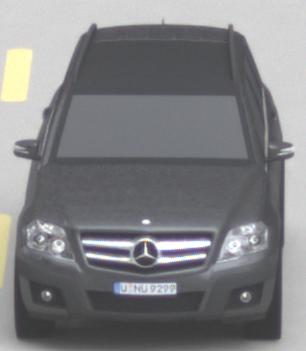
Make: Mercedes-Benz
Model: GLK 280
Detailed model: GLK-Class (204)
Model produced from: 2008/10
Model produced until: 2009/04
Doors: 5
Color: gray
Road condition: dry road
Daytime: midday
Contrast: low contrast